Chest X-ray. View position: AP
Patient age: 52
Patient sex: M
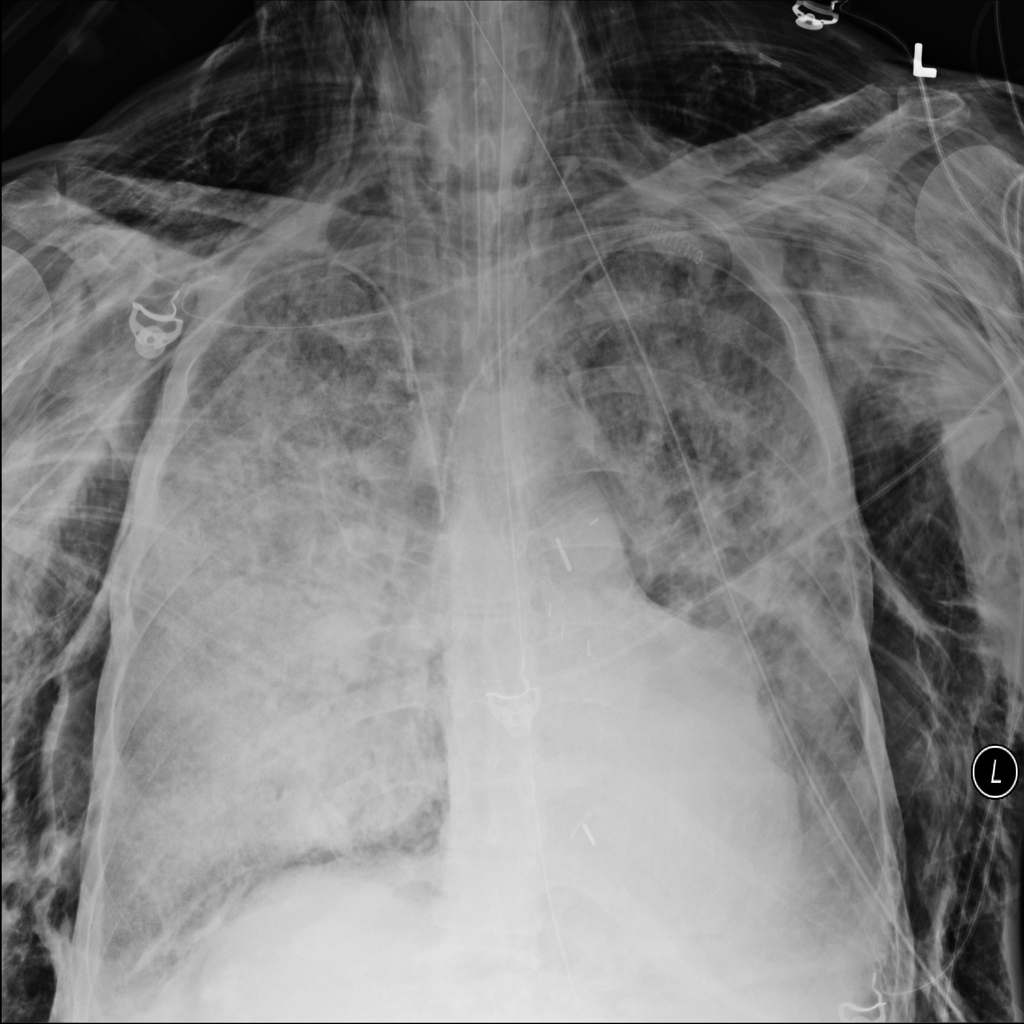
Finding: Pneumothorax